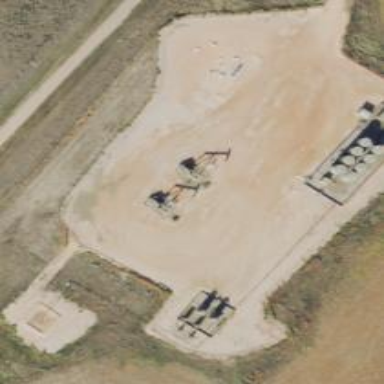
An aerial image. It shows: Petroleum well.